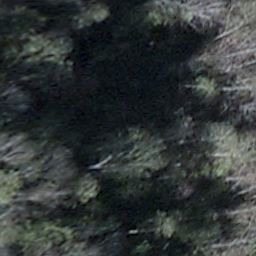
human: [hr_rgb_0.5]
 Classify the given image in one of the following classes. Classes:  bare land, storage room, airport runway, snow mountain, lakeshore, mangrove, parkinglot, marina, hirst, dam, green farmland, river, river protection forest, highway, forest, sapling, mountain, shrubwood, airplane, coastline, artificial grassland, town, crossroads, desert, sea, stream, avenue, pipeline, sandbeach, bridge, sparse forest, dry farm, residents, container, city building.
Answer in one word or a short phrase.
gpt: shrubwood